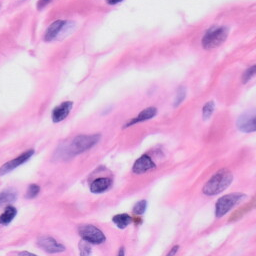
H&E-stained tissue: Skin